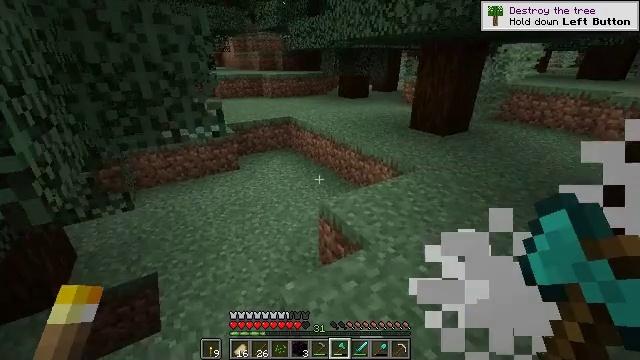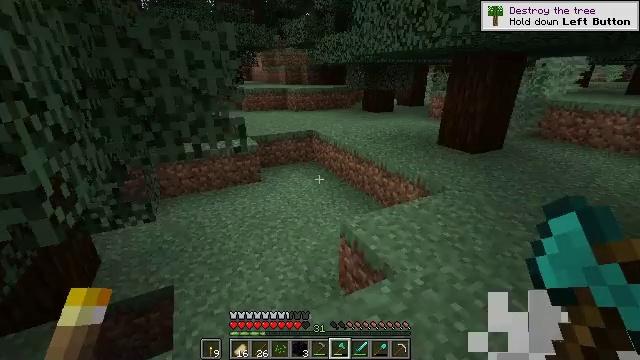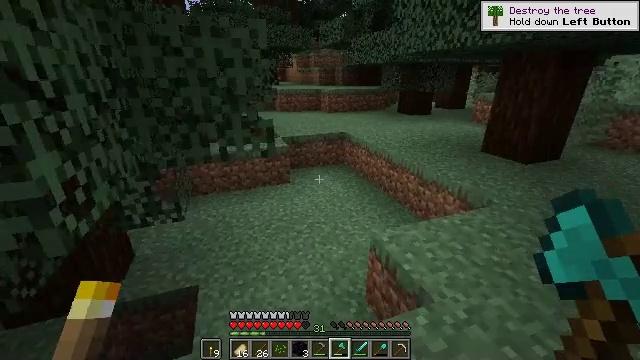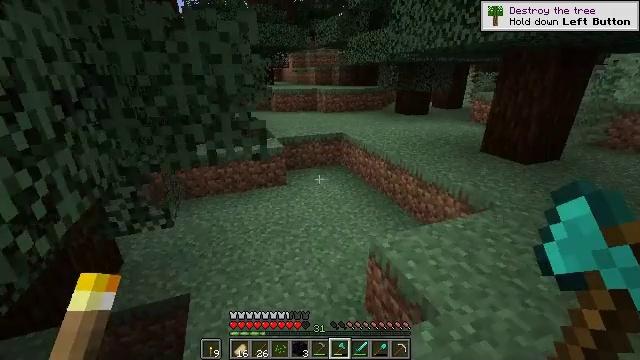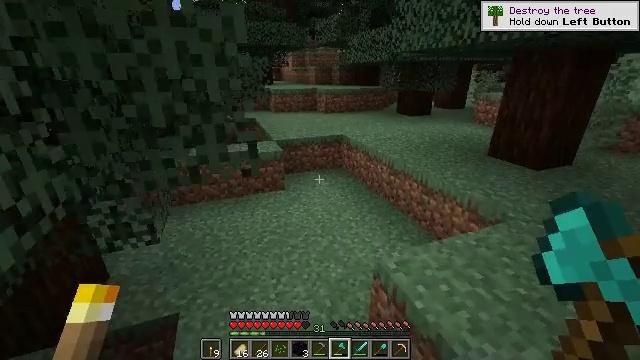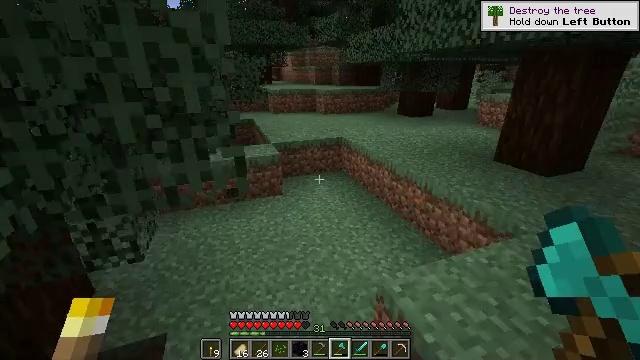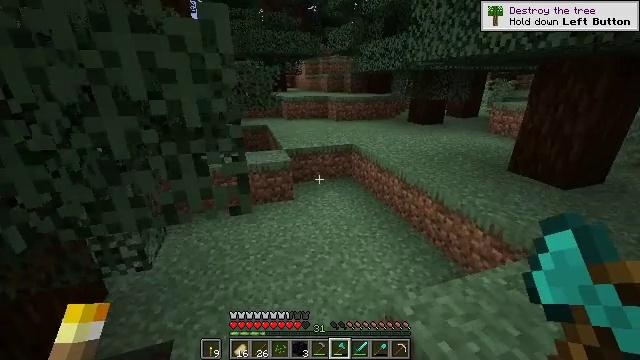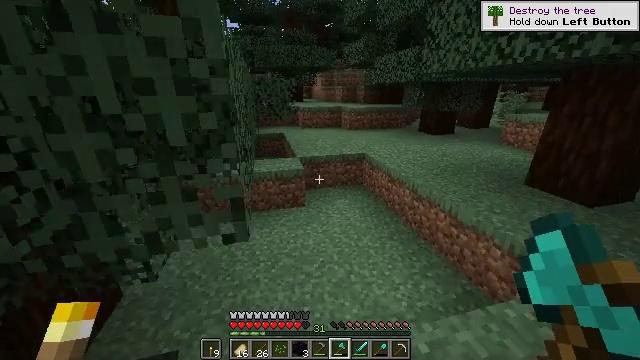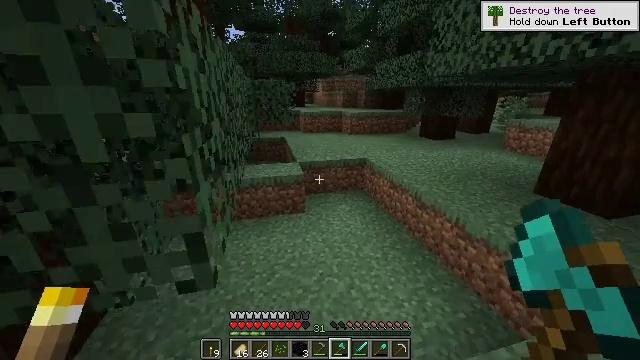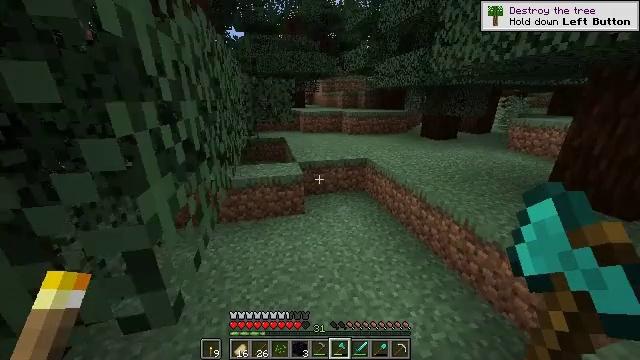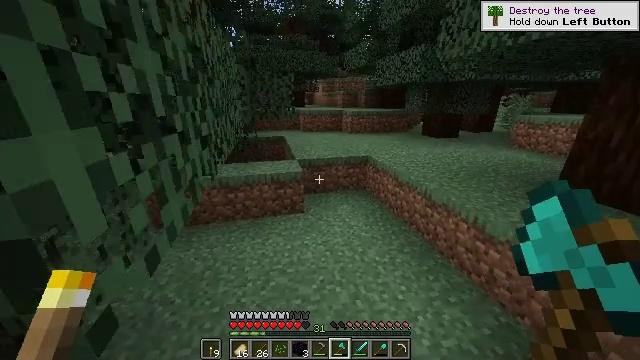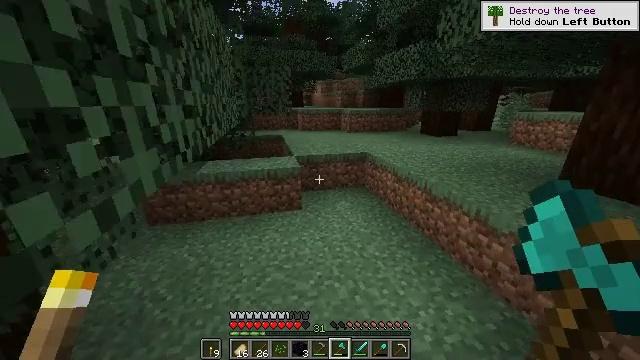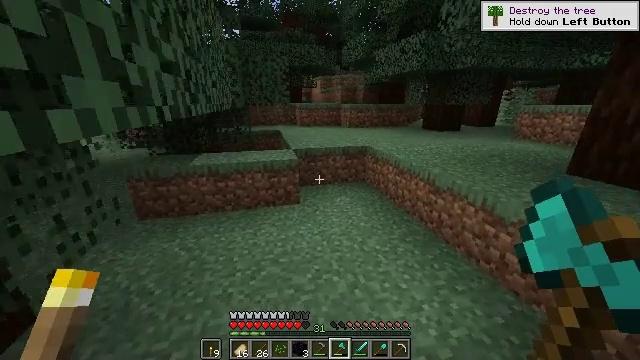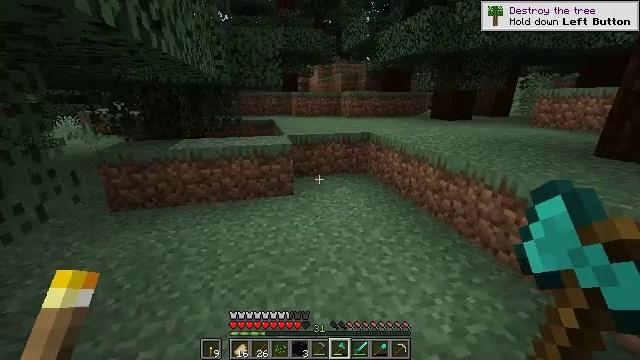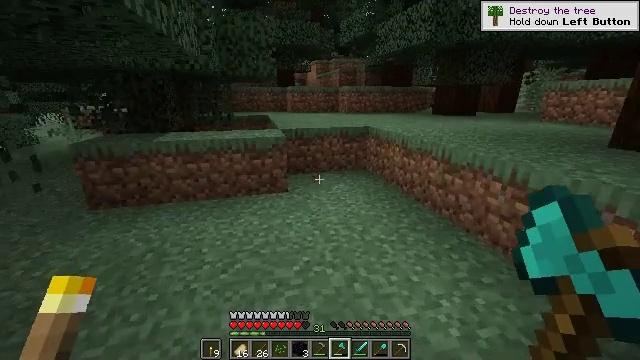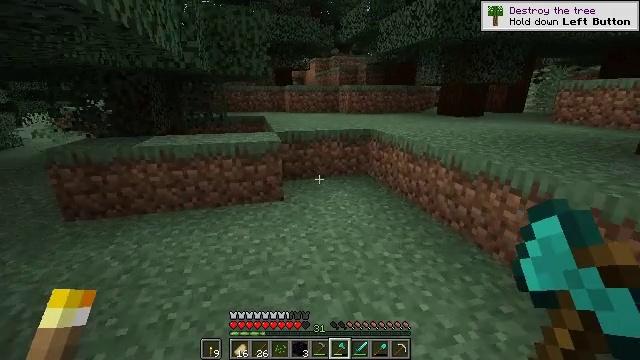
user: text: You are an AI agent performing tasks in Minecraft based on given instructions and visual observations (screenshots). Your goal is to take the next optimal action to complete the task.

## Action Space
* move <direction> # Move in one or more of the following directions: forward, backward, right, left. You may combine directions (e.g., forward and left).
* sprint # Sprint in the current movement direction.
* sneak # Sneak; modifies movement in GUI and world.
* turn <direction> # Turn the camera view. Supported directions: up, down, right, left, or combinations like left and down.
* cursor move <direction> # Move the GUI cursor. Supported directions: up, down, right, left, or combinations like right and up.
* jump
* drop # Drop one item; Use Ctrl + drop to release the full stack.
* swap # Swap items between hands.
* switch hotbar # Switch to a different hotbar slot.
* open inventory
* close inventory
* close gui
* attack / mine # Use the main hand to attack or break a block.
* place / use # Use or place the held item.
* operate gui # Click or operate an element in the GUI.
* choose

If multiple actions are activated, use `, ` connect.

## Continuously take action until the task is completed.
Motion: motion action
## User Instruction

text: Collect the large fern.
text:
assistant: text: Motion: move forward, turn left and up
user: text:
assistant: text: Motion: move forward, turn left
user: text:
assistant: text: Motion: move forward
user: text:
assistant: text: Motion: move forward
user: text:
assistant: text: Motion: move forward, sprint
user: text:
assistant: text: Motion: move forward, sprint, turn left
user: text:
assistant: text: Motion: move forward, sprint, turn left
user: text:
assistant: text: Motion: move forward, sprint
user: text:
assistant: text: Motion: move forward
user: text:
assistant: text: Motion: move forward
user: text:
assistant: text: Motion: move forward
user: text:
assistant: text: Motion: move forward
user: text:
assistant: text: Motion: move forward
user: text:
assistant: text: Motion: move forward
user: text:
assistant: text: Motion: move forward
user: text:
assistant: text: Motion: move forward
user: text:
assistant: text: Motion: move forward
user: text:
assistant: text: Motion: move forward
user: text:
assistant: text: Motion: move forward
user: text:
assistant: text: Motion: move forward
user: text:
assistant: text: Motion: move forward
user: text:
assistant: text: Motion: move forward
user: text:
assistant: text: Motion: move forward
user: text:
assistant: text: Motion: move forward
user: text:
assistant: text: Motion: move forward
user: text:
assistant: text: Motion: move forward, turn left
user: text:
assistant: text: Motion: move forward
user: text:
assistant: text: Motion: move forward
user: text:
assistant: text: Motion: move forward, jump
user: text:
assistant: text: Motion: move forward, jump